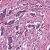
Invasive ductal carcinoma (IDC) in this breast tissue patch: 1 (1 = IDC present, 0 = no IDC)